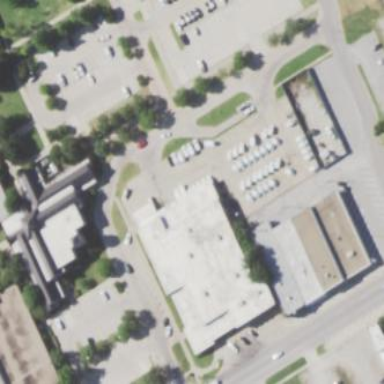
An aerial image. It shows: Public building serving as post office.